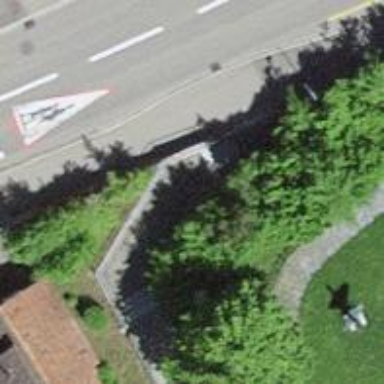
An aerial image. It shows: Steps with asphalt surface.